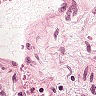
Metastatic tissue present: no